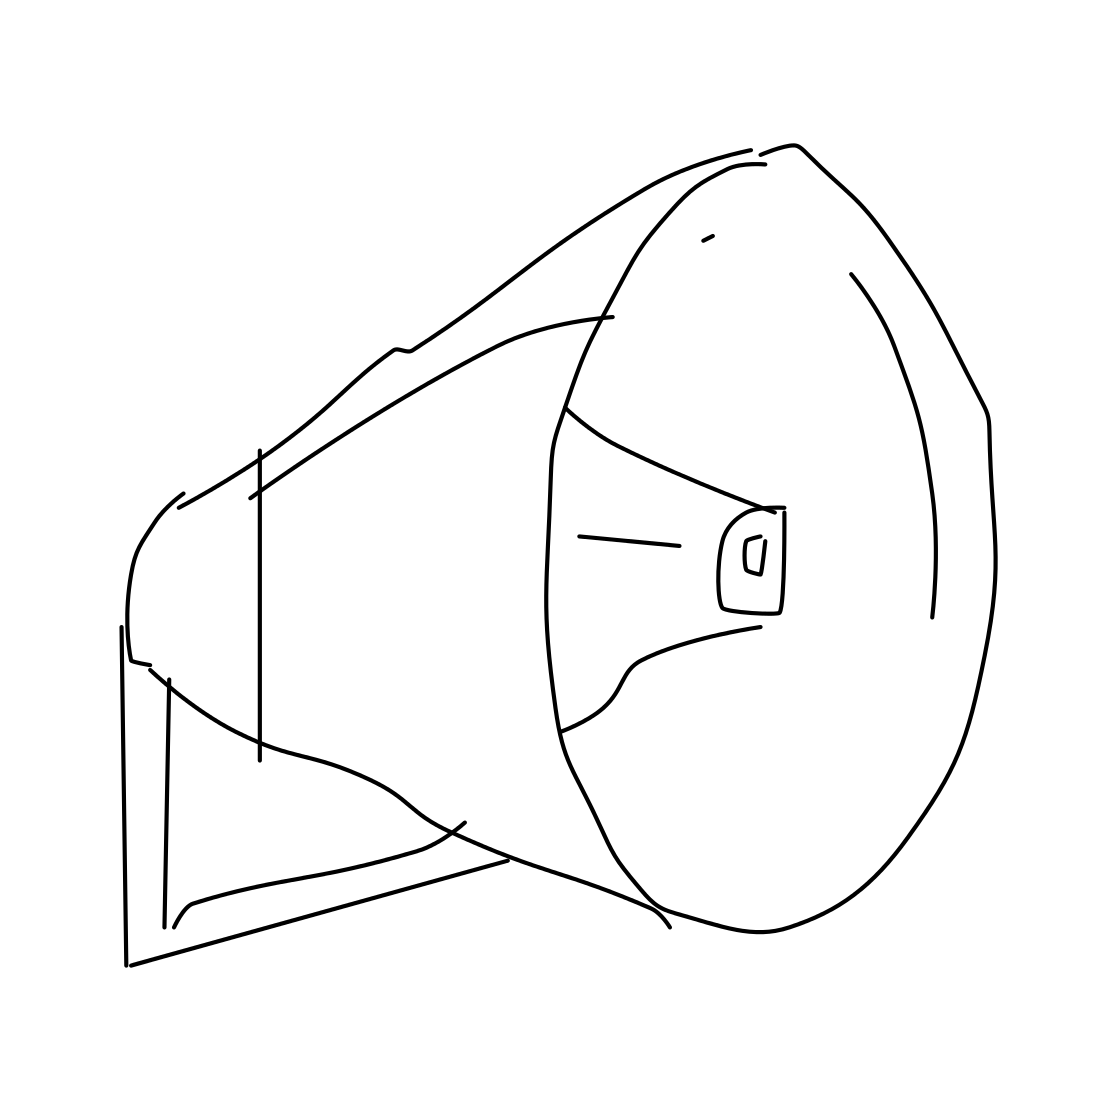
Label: loudspeaker